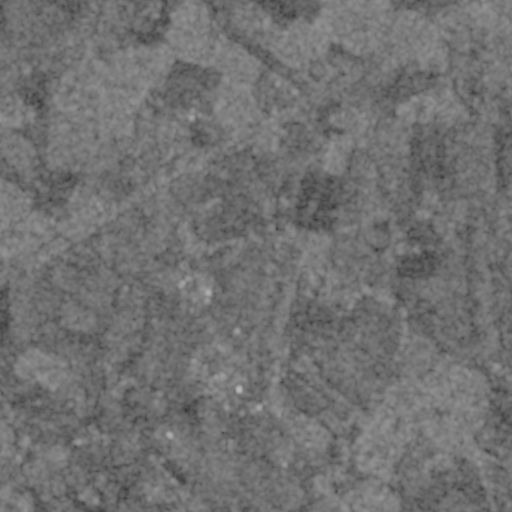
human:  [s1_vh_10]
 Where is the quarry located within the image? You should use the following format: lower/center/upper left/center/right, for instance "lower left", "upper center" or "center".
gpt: The quarry is located in the center of the image.
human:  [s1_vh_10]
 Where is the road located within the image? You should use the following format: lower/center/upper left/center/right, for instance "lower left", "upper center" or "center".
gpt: There is no road in the image.

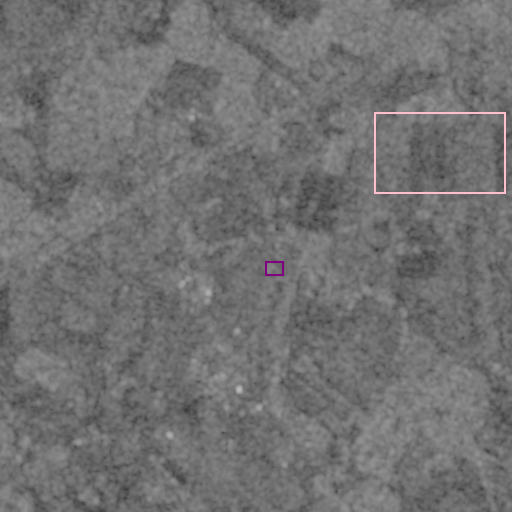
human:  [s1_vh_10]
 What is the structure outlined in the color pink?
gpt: The structure outlined in pink is a crop field.
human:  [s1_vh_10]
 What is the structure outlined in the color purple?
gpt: The structure outlined in purple is a quarry.
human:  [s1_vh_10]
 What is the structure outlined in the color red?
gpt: There is no red outline.